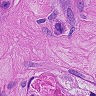
Metastatic tissue present: yes